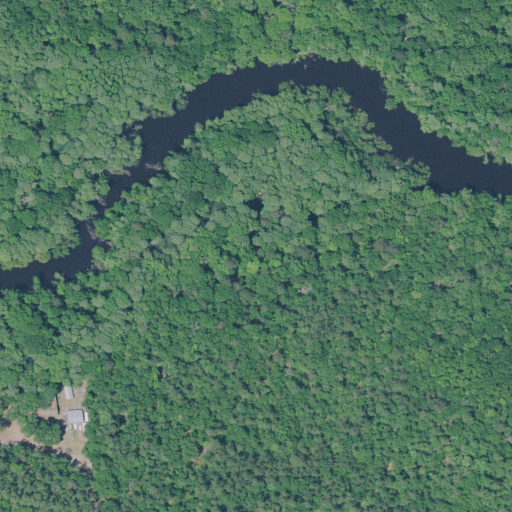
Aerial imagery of island in South Carolina named Cane Island containing woody wetlands, evergreen forest, open water, and open development